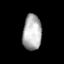
Tissue: lung
Cell type: Endothelial cells
Senescence score: 0.5642
Nuclear area (px): 655
Mean DAPI intensity: 177.443